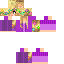
A female human skin with pale skin, wearing blonde long hair dressed in a blue hoodie and brown pants, featuring a closed mouth.